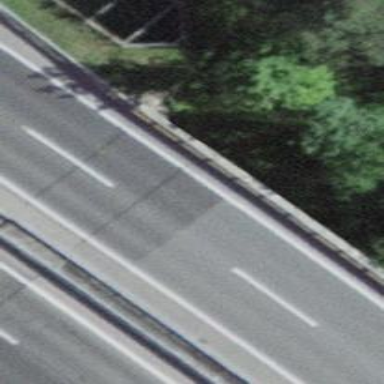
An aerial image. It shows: Motorway bridge with asphalt surface.